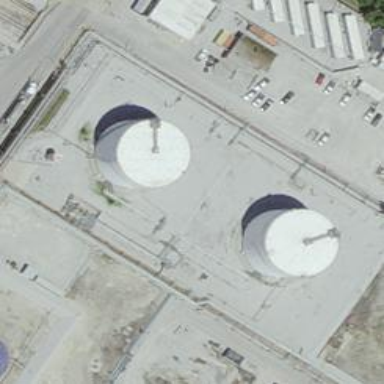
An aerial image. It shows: Storage tank that is man-made.